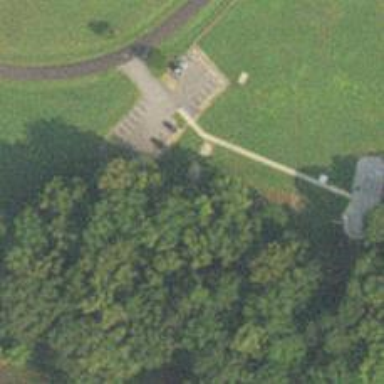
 specifically designed for the sport of disc golf."